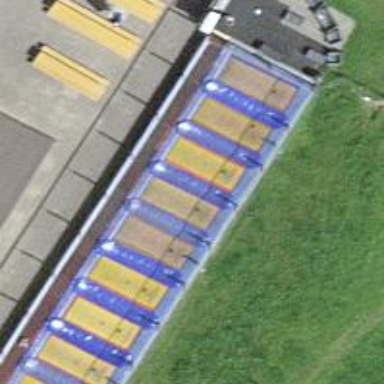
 popular attraction for both children and adults."